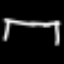
Label: bed